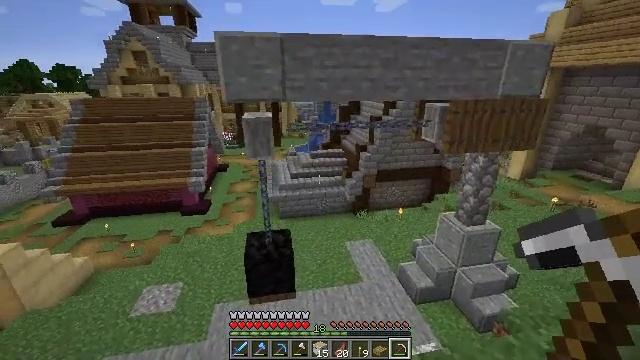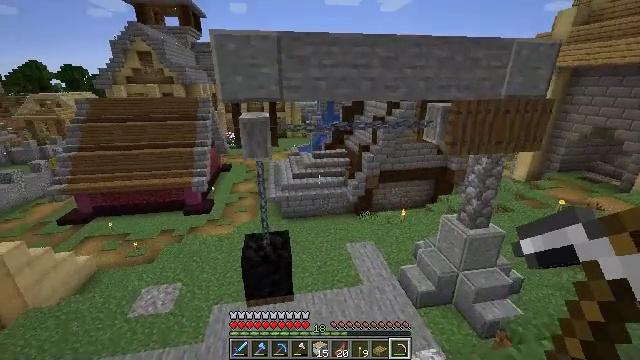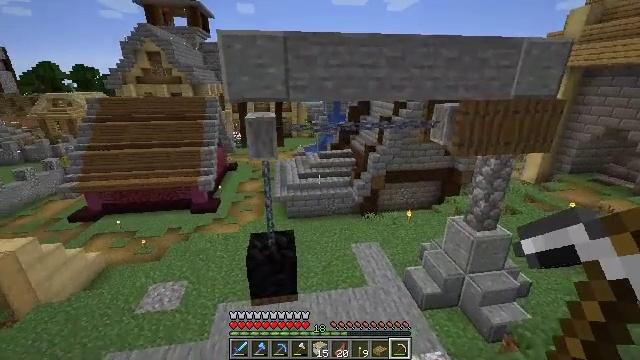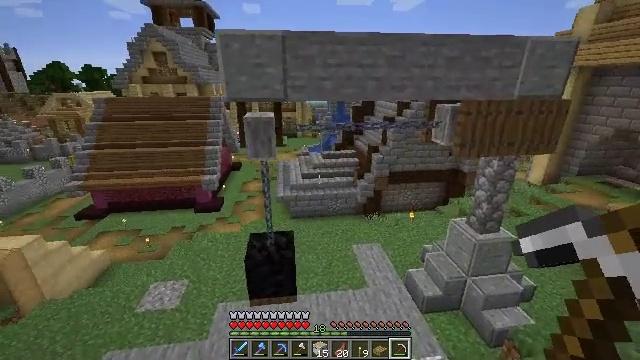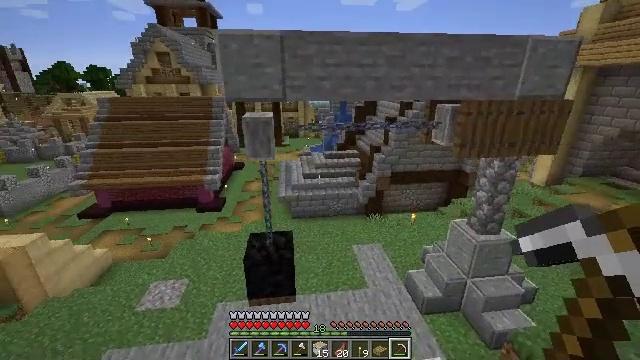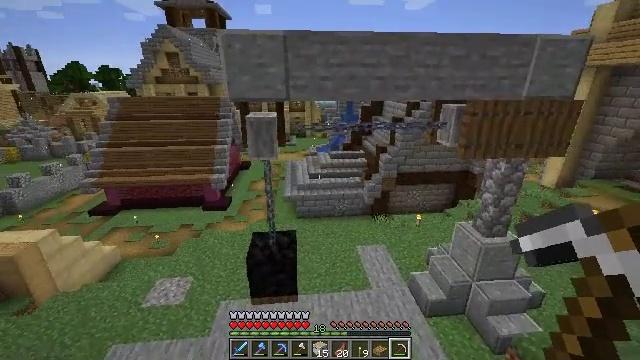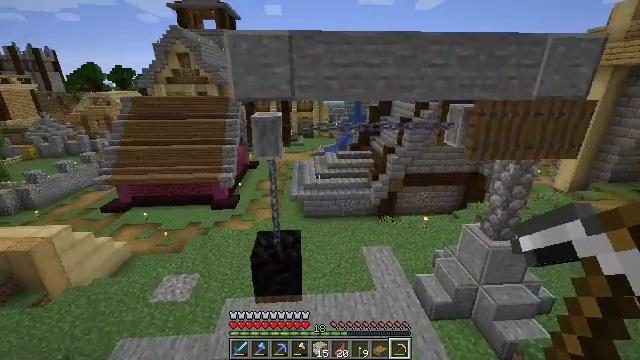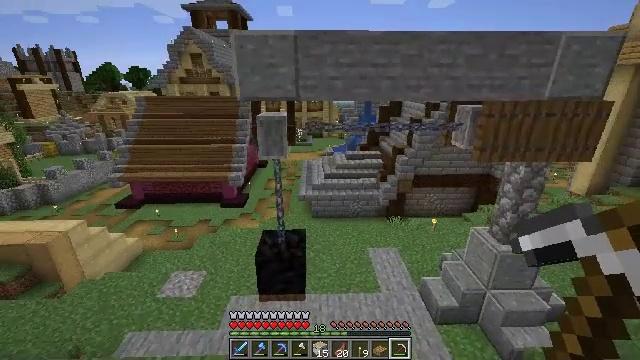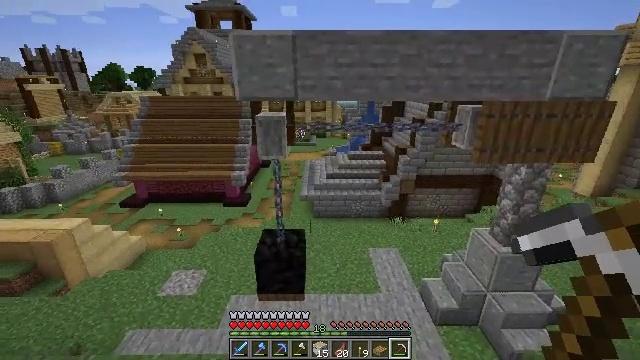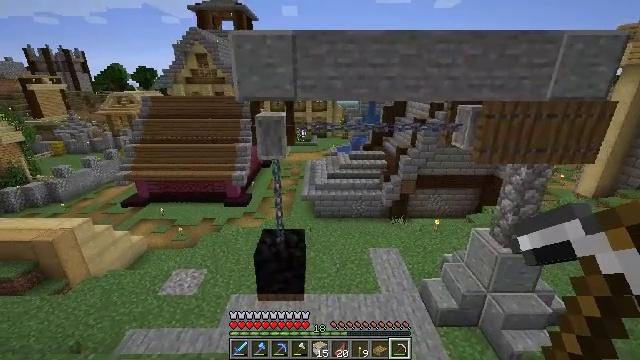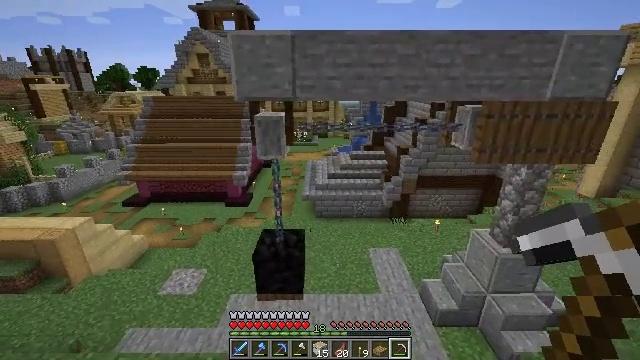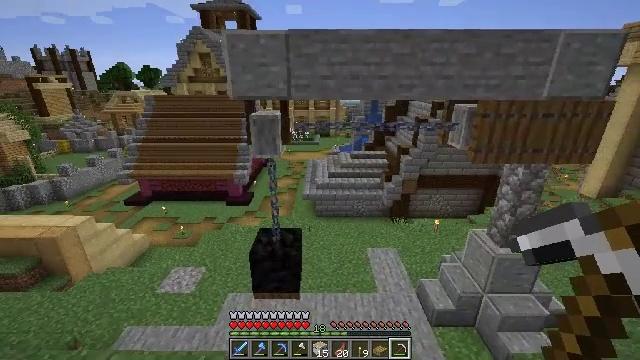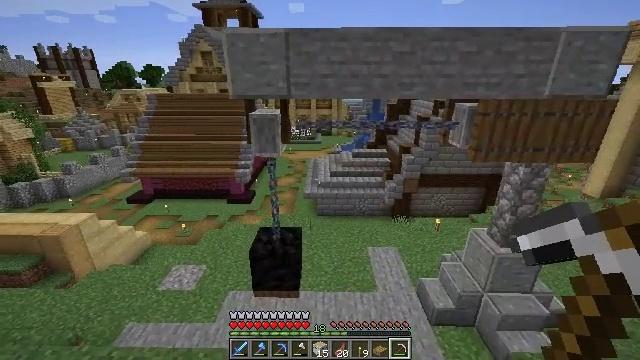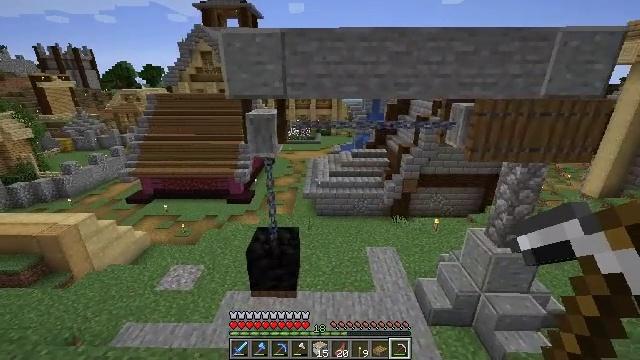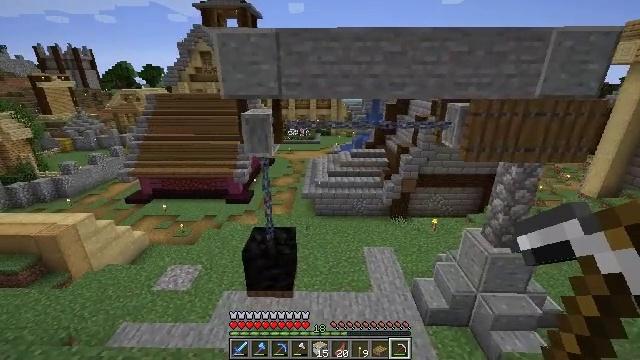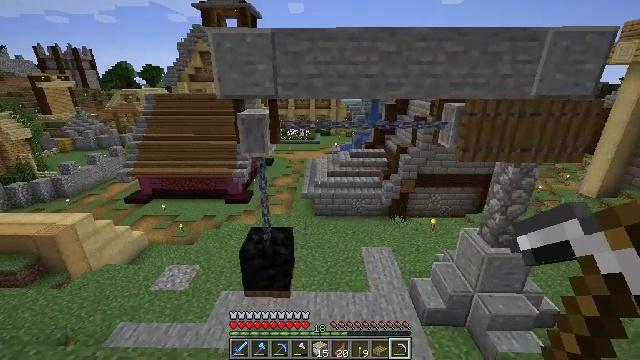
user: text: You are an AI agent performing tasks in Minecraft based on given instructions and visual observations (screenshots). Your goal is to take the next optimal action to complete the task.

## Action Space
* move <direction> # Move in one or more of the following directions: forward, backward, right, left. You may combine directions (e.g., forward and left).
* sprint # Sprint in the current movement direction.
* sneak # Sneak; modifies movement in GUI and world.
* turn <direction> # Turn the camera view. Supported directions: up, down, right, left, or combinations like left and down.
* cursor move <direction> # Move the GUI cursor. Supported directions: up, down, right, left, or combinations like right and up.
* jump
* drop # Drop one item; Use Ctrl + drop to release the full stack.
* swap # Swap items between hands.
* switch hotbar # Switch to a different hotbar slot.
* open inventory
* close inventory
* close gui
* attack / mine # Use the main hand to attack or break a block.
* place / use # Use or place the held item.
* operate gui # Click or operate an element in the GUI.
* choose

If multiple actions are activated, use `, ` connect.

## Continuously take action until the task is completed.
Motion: motion action
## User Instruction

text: Mine the grindstone block.
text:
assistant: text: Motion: move forward and move right, sneak
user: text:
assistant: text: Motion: move right, sneak, turn left
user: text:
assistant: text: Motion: move right, sneak, turn left
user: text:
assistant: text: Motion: move right, sneak
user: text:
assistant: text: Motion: move right, sneak, turn left
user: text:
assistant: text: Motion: move right, sneak, turn left
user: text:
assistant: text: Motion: move right, sneak, turn left
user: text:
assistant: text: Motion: move right, sneak
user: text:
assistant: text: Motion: move right, sneak
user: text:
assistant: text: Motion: move right, sneak
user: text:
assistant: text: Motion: move right, sneak
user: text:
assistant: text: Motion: move right, sneak
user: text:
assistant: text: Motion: move right, sneak
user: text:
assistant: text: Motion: move right, sneak
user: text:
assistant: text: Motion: move right, sneak
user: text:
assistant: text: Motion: move right, sneak
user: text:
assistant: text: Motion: move right, sneak
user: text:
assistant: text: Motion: move right, sneak
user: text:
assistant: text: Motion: move right, sneak
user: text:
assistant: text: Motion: move right, sneak
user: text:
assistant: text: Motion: sneak
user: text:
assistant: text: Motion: sneak
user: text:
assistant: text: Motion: sneak
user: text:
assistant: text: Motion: sneak
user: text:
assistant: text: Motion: sneak
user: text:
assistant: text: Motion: sneak
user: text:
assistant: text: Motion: sneak
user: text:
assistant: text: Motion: sneak
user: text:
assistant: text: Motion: sneak
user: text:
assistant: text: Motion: sneak